Field crop: maize
Growth stage: 2
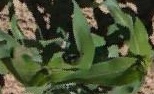
Species: maize